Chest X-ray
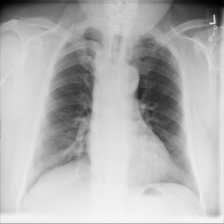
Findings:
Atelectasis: negative
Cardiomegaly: negative
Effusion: negative
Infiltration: negative
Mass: negative
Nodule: negative
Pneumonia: negative
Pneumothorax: negative
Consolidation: negative
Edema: negative
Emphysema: negative
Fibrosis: negative
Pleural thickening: negative
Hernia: negative